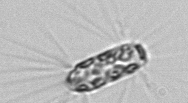
Label: Corethron_hystrix